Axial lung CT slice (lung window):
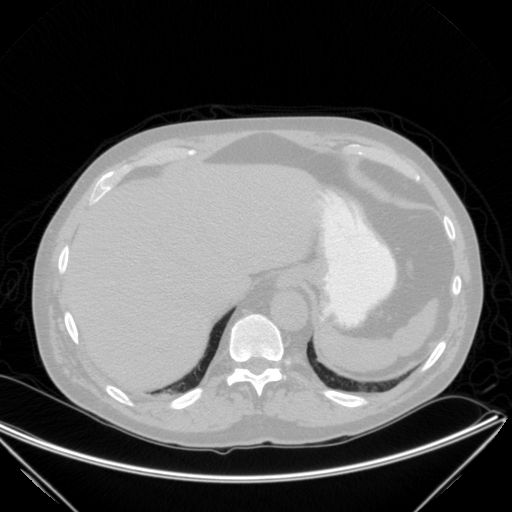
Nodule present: no